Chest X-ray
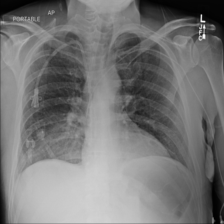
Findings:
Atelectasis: negative
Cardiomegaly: negative
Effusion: negative
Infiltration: negative
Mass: negative
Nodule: negative
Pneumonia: negative
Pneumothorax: negative
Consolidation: negative
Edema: negative
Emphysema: negative
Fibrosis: negative
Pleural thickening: negative
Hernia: negative